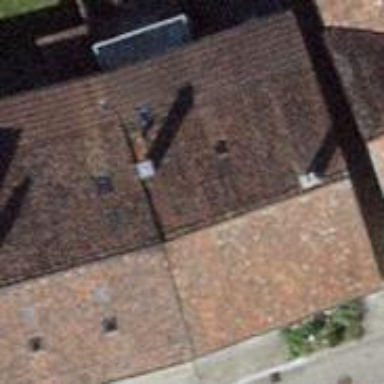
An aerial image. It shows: Terrace-style building with gabled roof.